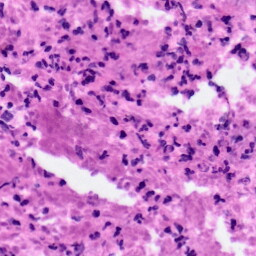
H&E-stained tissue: Pancreatic